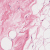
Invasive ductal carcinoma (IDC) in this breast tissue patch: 0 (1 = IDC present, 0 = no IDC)